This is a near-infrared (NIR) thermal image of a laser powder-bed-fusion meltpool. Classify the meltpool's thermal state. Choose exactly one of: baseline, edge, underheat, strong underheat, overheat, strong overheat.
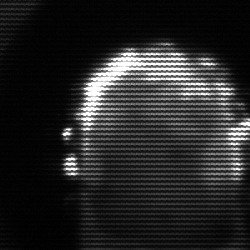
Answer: baseline